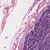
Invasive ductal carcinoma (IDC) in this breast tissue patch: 1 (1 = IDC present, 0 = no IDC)